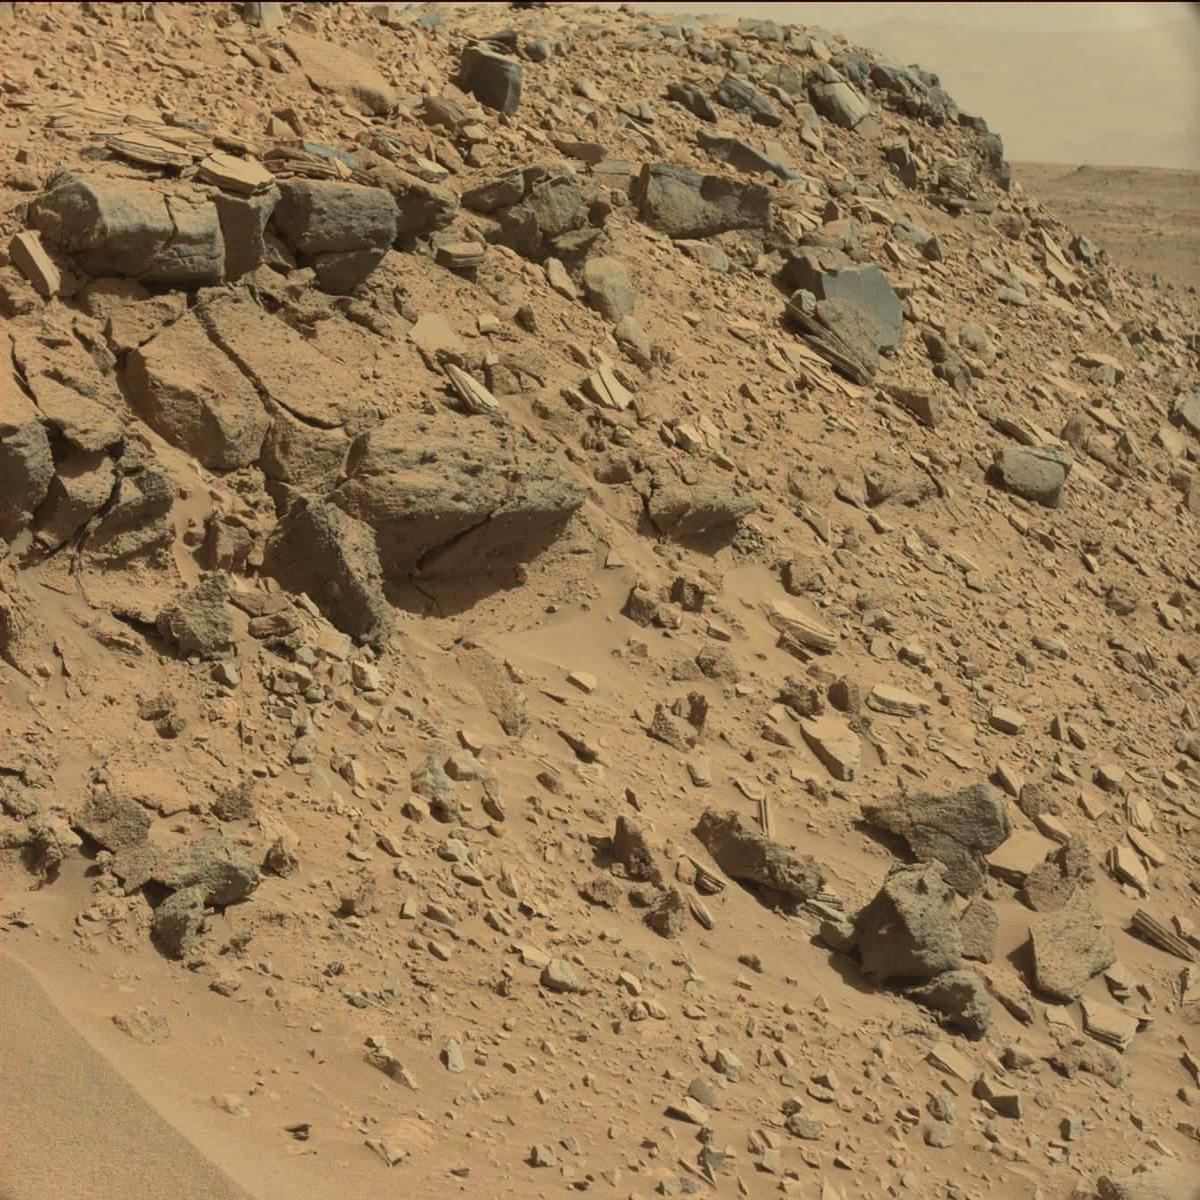
Terrain classes present: Bedrock, Ridge, Rock, Sand / Soil, Sky